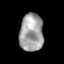
Tissue: skin
Cell type: Epithelial cells
Senescence score: 0.2766
Nuclear area (px): 880
Mean DAPI intensity: 160.613